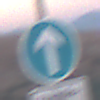
Verkehrszeichen: VorgeschriebeneFahrtrichtungGeradeaus
Zusatzzeichen unten: SonstigeFahrzeugePersonengruppenFrei1
Umgebung: Outdoor, Nature
Tageszeit: SunriseSunset
Wetter: Clear
Licht: Natural
Jahreszeit: NotSpecified
Kontrast: LowContrast